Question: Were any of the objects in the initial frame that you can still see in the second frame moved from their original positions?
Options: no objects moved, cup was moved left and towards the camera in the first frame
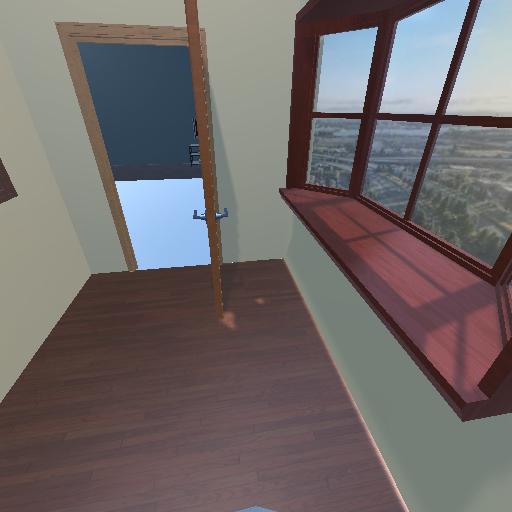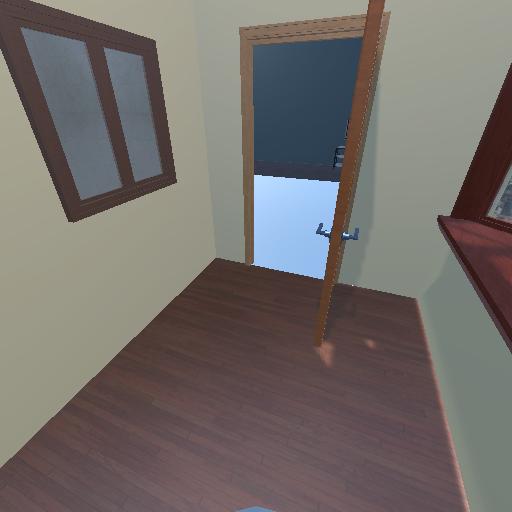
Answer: no objects moved